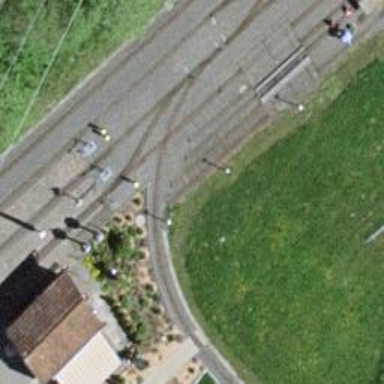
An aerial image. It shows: Miniature railway with single track.